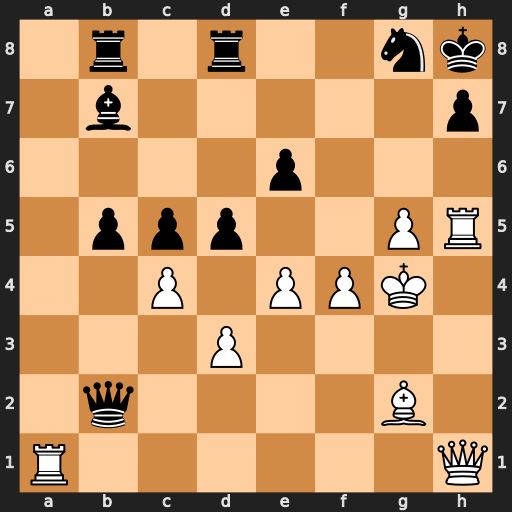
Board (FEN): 1r1r2nk/1b5p/4p3/1ppp2PR/2P1PPK1/3P4/1q4B1/R6Q
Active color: w
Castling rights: -
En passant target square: -
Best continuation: Rxh7#